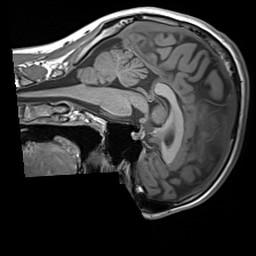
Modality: T1w
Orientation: sagittal
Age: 24
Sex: female
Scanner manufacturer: siemens
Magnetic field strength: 3 T
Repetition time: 1.6 s
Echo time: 0.00236 s